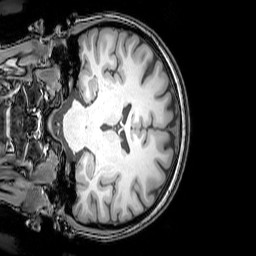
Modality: T1w
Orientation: coronal
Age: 24
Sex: female
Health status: healthy
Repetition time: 0.081 s
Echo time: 0.037 s